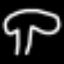
Label: mushroom